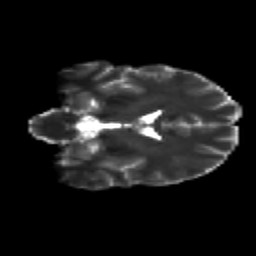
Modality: T2w
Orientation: coronal
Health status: healthy
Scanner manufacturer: siemens
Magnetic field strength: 3 T
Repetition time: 12 s
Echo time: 0.092 s